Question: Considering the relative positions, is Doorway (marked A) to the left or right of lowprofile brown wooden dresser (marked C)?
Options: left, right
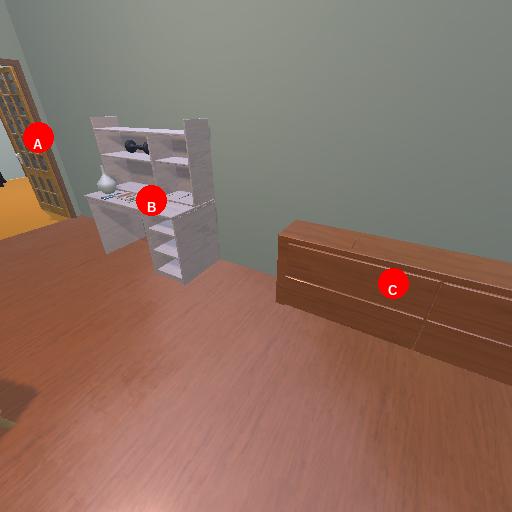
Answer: left